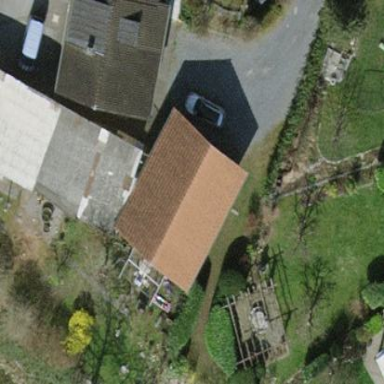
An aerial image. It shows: Hut.